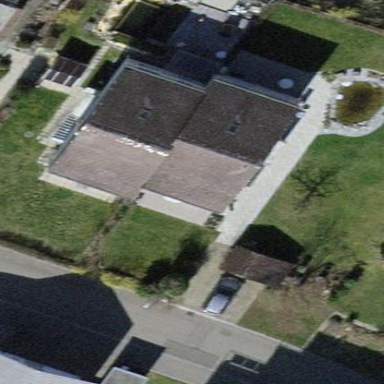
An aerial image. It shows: Terrace building.